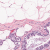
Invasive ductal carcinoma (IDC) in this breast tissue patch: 0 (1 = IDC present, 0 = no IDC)